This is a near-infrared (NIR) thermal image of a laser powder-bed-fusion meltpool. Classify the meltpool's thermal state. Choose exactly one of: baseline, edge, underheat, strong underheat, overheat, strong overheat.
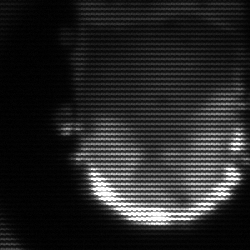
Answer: baseline